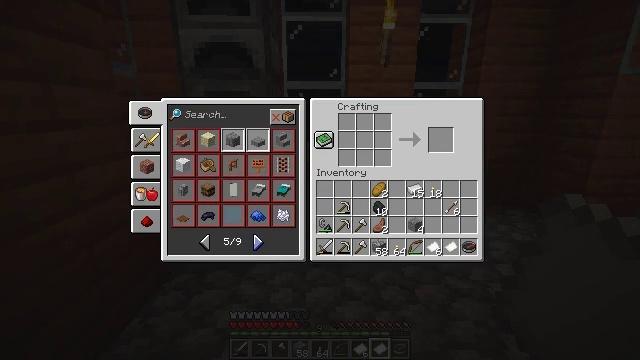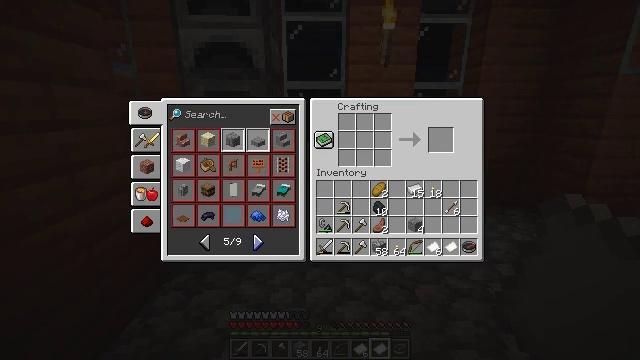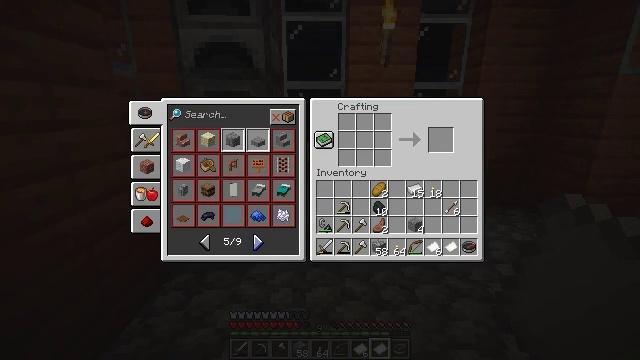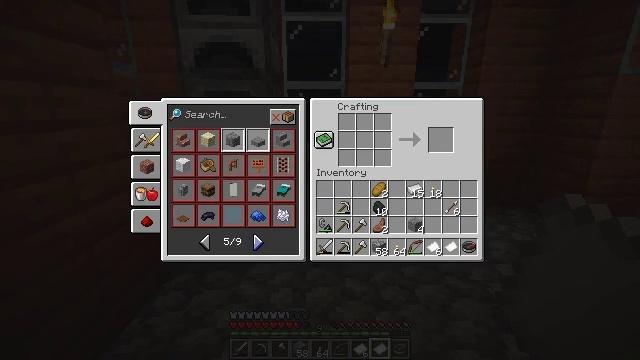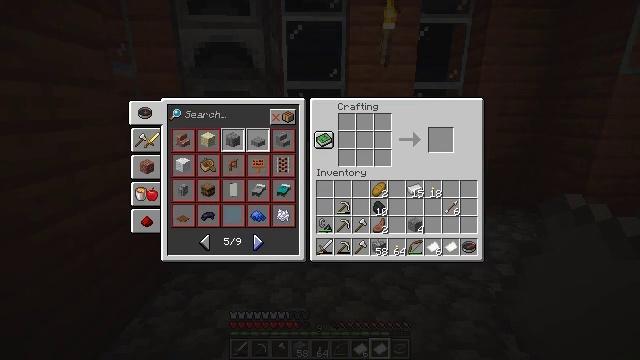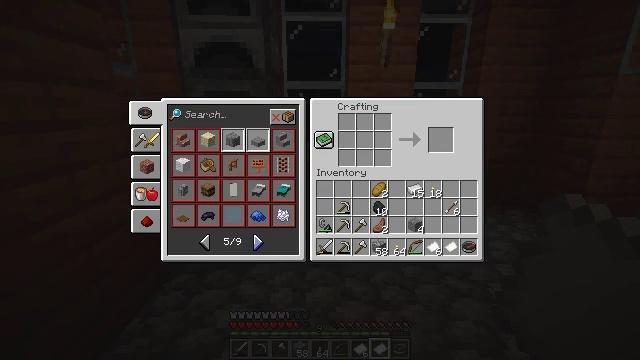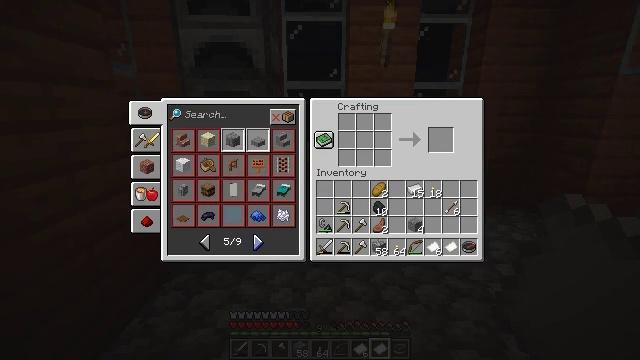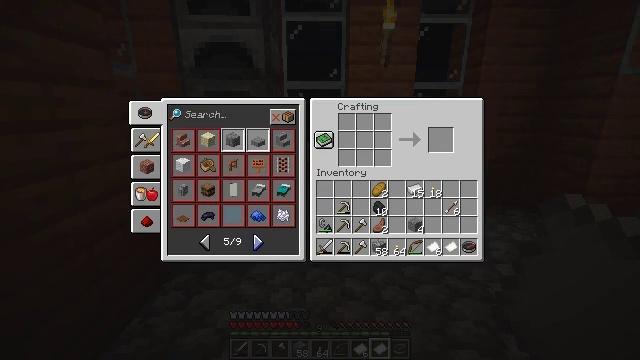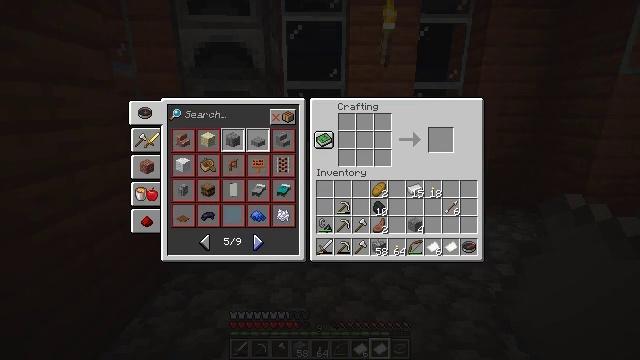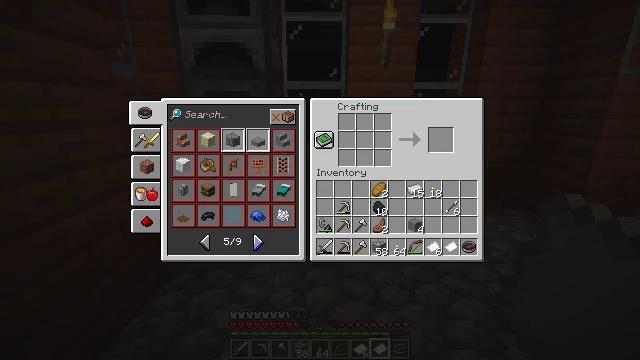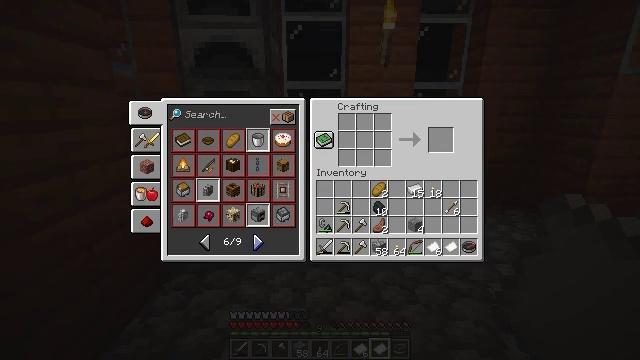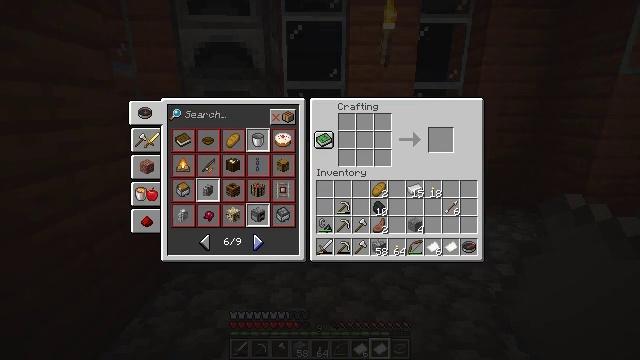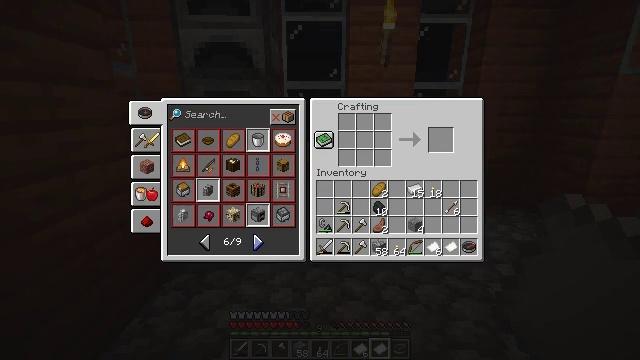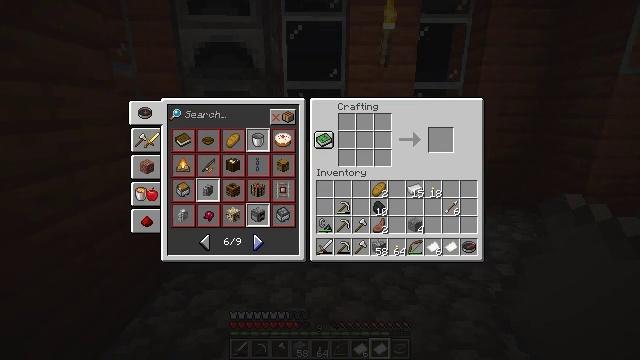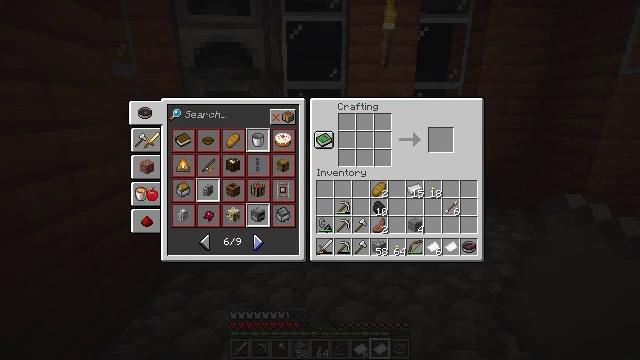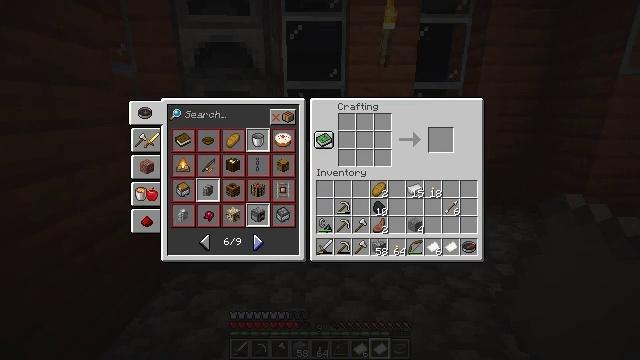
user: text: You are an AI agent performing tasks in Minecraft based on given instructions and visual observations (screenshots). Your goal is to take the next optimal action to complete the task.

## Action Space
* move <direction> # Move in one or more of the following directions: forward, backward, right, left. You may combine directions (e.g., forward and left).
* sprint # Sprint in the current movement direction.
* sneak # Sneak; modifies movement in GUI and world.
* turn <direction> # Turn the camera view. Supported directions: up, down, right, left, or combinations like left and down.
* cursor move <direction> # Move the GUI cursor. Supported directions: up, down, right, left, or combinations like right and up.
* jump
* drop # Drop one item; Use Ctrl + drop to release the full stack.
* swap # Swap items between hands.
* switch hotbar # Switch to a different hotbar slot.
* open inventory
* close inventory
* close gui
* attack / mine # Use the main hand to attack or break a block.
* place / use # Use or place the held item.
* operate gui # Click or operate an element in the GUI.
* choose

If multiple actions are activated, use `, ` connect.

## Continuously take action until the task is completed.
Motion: motion action
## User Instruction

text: Open the crafting table and make a stonecutter.
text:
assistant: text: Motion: no_op
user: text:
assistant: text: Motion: no_op
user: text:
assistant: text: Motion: no_op
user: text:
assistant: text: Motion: no_op
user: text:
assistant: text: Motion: no_op
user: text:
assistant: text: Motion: no_op
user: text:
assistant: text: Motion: no_op
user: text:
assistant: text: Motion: no_op
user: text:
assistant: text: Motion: no_op
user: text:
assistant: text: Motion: attack / mine
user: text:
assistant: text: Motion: attack / mine
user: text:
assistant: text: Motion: attack / mine
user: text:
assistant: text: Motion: no_op
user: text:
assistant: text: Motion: no_op
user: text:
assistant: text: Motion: no_op
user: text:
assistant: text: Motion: no_op
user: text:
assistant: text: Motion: turn up
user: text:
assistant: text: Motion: turn up
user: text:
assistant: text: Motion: turn up
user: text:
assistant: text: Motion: no_op
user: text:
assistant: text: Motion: no_op
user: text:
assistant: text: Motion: no_op
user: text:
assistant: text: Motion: no_op
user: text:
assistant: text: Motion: no_op
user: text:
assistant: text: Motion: no_op
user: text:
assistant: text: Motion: no_op
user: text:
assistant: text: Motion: no_op
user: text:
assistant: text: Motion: turn down
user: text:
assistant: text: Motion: no_op
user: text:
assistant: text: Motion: no_op